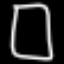
Label: square